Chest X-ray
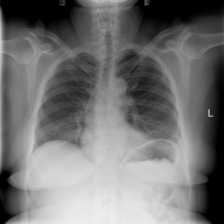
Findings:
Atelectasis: negative
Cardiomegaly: negative
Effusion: negative
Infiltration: negative
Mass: negative
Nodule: negative
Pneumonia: negative
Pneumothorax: negative
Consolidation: negative
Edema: negative
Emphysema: negative
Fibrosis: negative
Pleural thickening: negative
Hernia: negative